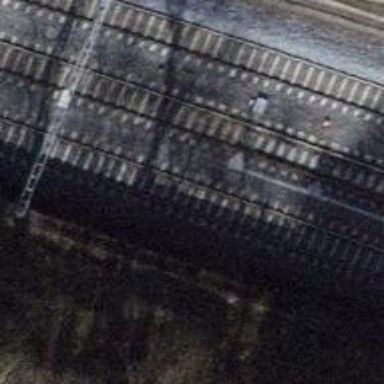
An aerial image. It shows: Single railway track with electrified contact line.